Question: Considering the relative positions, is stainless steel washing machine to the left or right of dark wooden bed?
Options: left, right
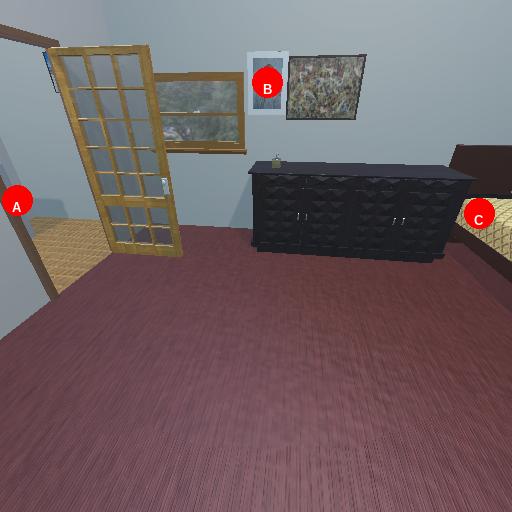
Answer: left